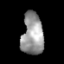
Tissue: lung
Cell type: Myeloid cells
Senescence score: 0.2013
Nuclear area (px): 902
Mean DAPI intensity: 151.28